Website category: game
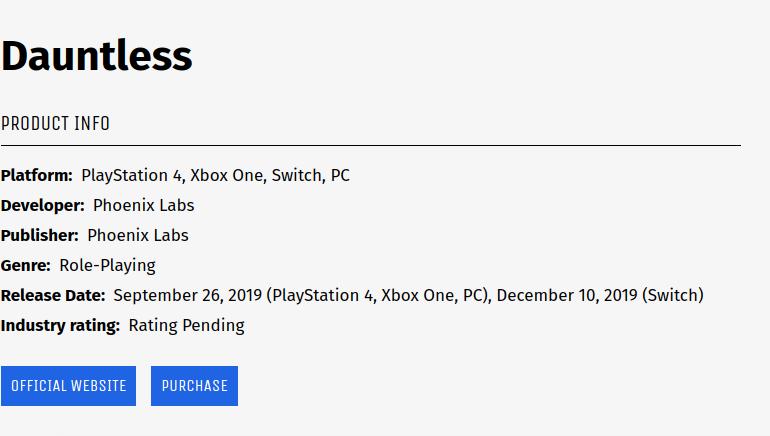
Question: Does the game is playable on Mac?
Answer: no

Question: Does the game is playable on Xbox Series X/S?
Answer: no

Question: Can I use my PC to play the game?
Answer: yes

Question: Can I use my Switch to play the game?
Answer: yes

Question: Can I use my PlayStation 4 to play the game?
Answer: yes

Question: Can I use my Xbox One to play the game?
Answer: yes

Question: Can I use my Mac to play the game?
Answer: no

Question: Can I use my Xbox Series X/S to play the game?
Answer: no

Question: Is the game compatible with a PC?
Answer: yes

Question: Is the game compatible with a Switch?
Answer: yes

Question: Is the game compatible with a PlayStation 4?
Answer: yes

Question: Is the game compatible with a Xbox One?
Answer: yes

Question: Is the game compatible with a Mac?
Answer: no

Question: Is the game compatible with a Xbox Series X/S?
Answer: no